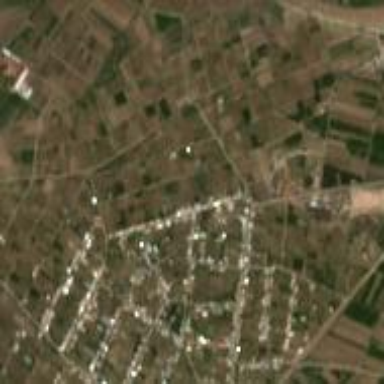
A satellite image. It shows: Residential area in village.